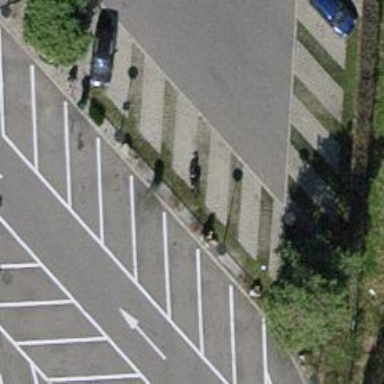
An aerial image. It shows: Charging station.